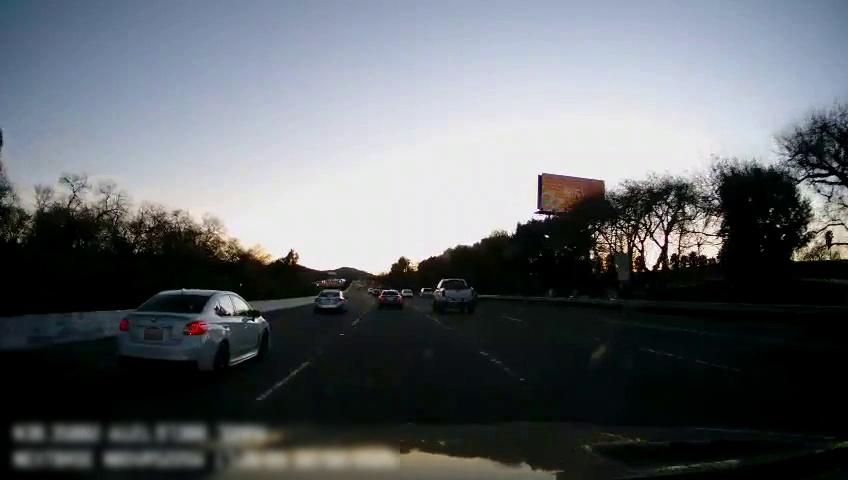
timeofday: Day
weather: Cloudy
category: Drivable Space
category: Vehicles | Car
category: Vehicles | Truck
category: Vehicles | Car
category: Vehicles | Car
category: Vehicles | Van
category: Vehicles | Car
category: Lanes | Current Lane
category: Lanes | Current Lane
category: Lanes | Alternate Lane
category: Lanes | Alternate Lane